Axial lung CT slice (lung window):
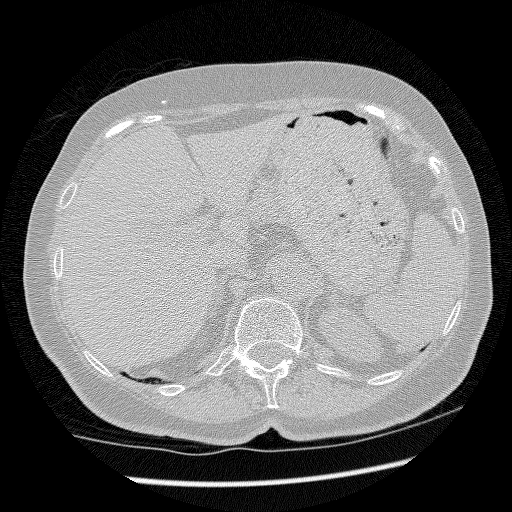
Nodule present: no